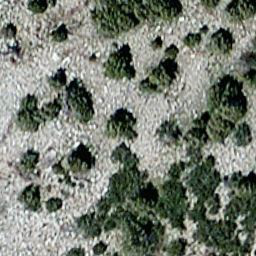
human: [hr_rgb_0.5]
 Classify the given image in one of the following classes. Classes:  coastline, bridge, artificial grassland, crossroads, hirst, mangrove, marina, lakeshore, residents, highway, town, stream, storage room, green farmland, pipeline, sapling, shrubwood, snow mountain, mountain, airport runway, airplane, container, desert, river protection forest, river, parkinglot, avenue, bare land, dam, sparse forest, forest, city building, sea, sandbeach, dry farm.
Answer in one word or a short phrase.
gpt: sparse forest